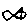
Label: fish